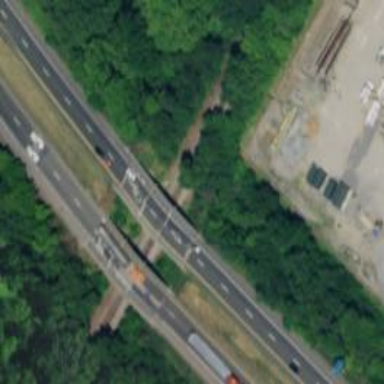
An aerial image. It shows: Motorway bridge.